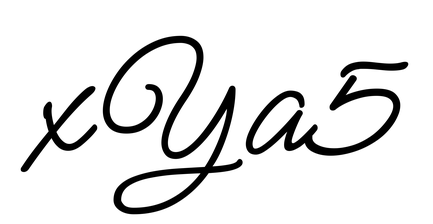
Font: MeowScript-Regular